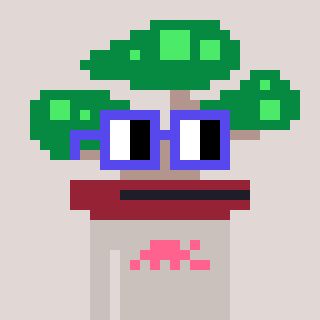
a pixel art character with square blue glasses, a bonsai-shaped head and a foggrey-colored body on a warm background